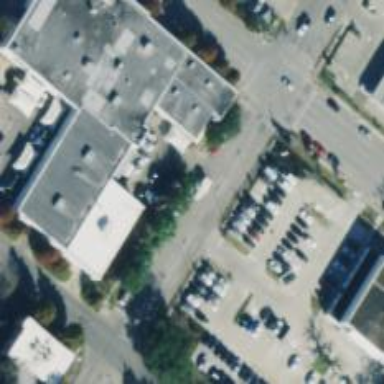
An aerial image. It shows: Commercial area.